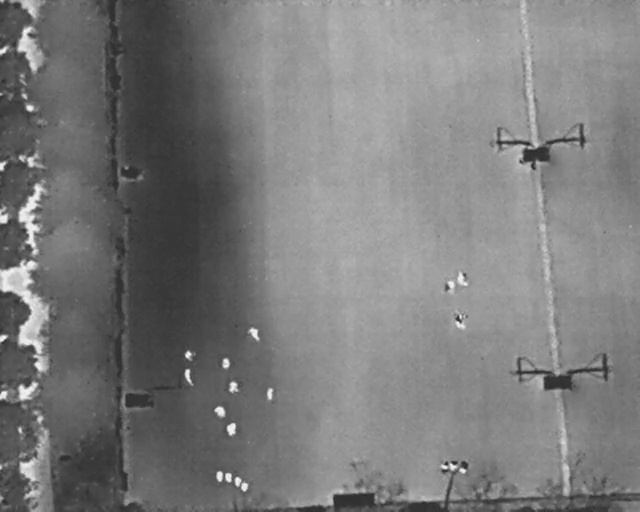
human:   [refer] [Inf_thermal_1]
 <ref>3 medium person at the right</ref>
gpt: <box>[[70, 53, 73, 55, 2], [69, 54, 71, 56, 2], [70, 61, 73, 64, 2]]</box>

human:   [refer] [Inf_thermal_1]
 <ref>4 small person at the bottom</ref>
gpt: <box>[[34, 70, 36, 71, 2], [35, 74, 37, 76, 2], [41, 76, 43, 77, 2], [33, 79, 35, 81, 2]]</box>